Field crop: maize
Growth stage: 1
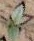
Species: datura